Frequency: 50000
Velocity: 0,155
Power: 31,9
Pulse duration: 0,0000001
Pass count: 1
Magnification: 10
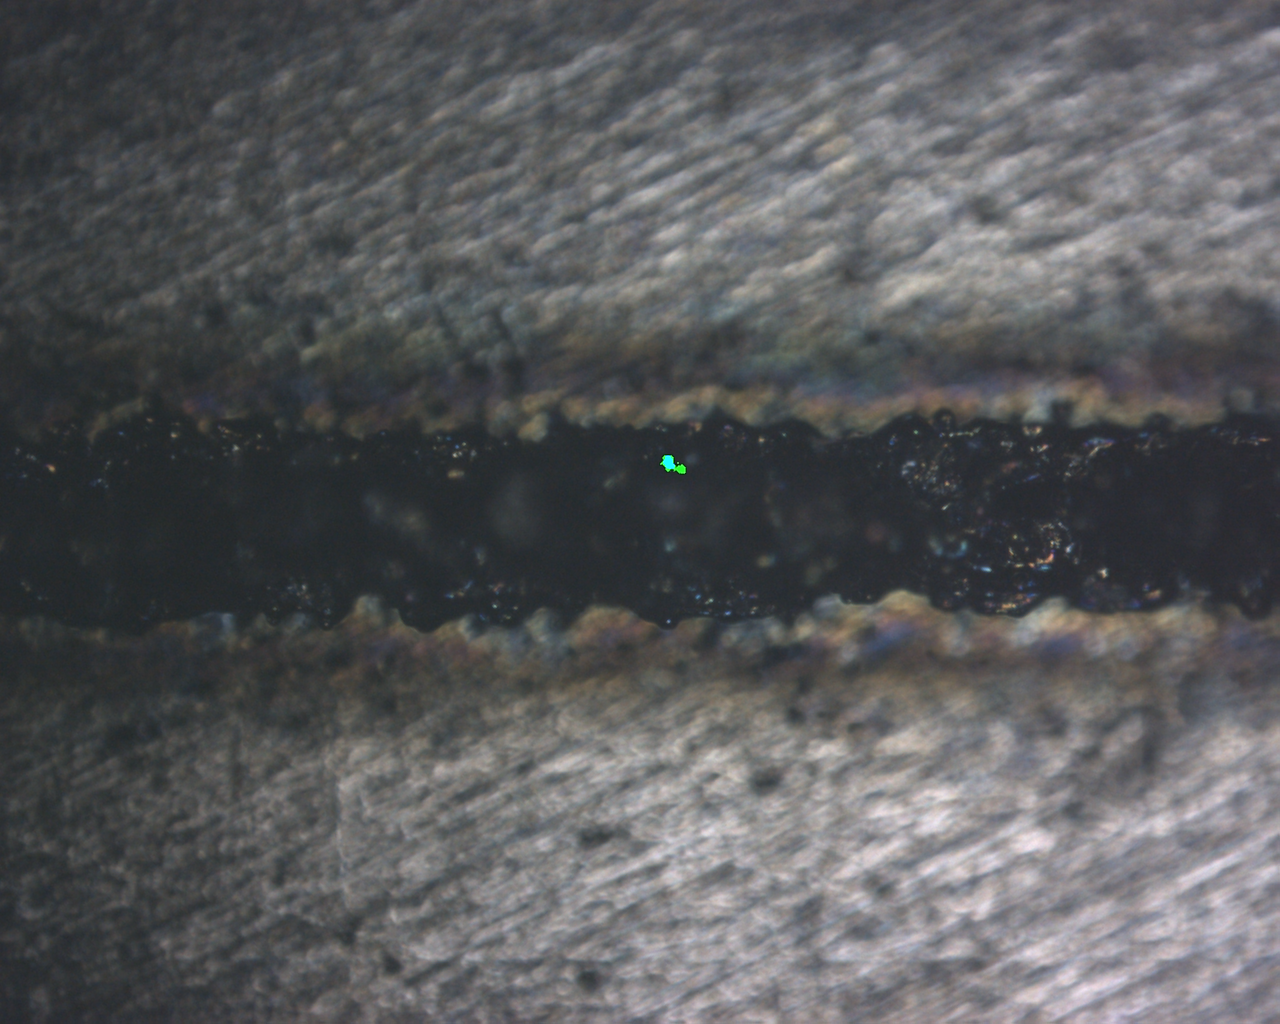
Measured width: 138.982
Other width: 74.614